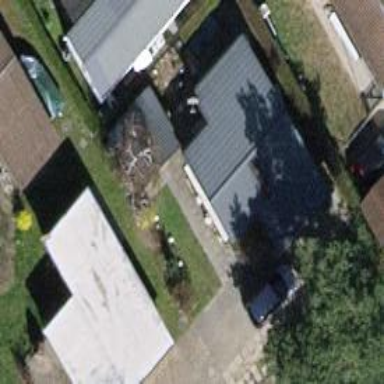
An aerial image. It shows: Static caravan building.